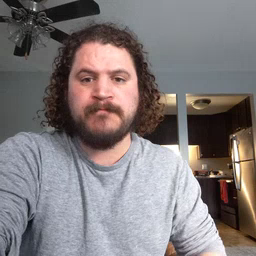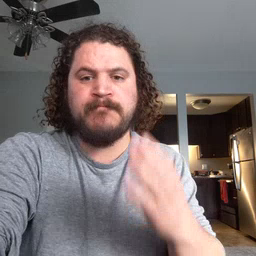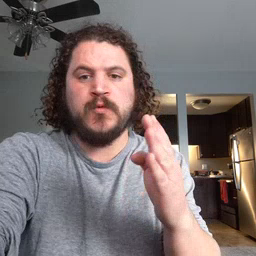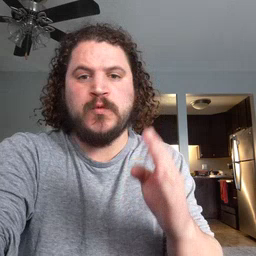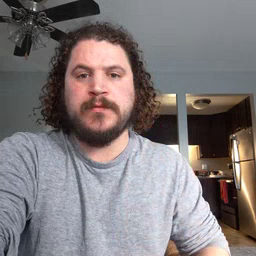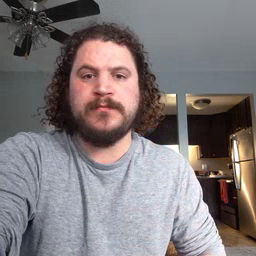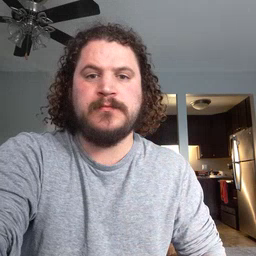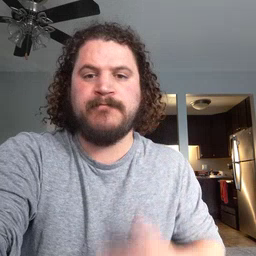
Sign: blue